Interaction volume radius: 10 \u00c5
Interaction volume height: 35 \u00c5
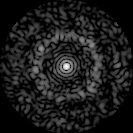
Disorder parameter: 0.7726